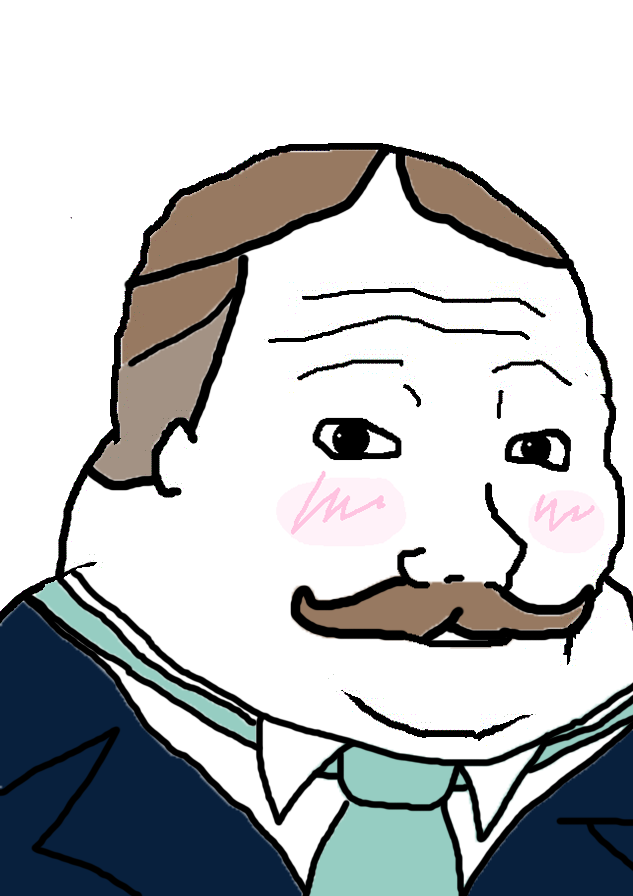
Label: 5_Blobjak